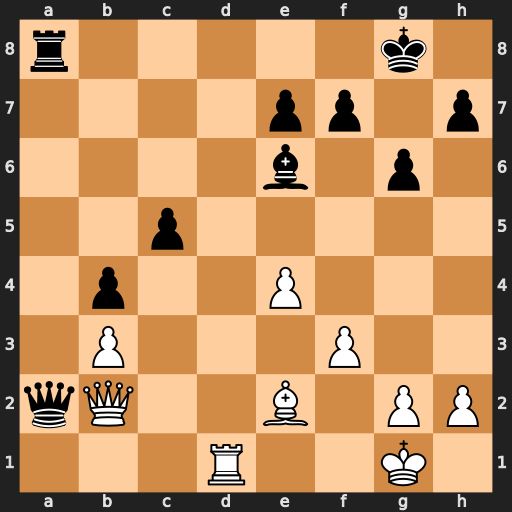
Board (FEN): r5k1/4pp1p/4b1p1/2p5/1p2P3/1P3P2/qQ2B1PP/3R2K1
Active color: w
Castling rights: -
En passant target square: -
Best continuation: Rd8+ Rxd8 Qxa2